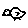
Label: bird